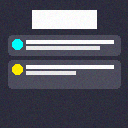
Screen state: on